Interaction volume radius: 10 \u00c5
Interaction volume height: 15 \u00c5
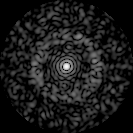
Disorder parameter: 0.8476